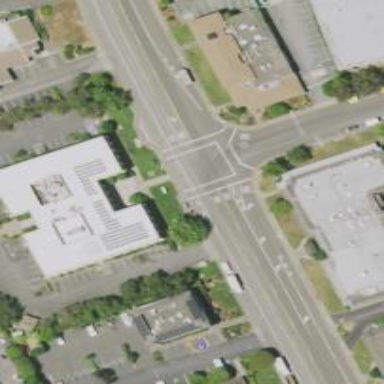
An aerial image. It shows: Uncontrolled road crossing.